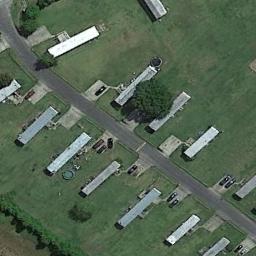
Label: mobile_home_park